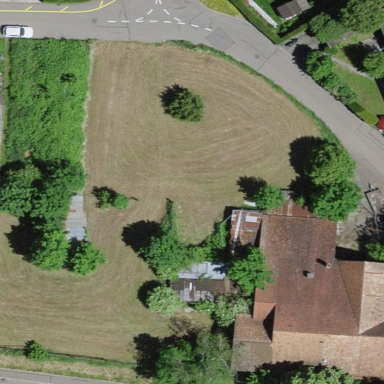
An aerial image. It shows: Farmyard area.